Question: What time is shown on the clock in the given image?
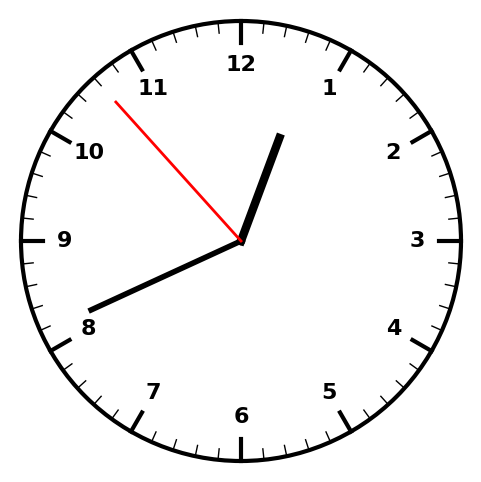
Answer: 12:40:53